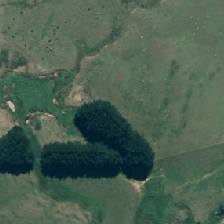
Land cover: indigenous_forest